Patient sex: M
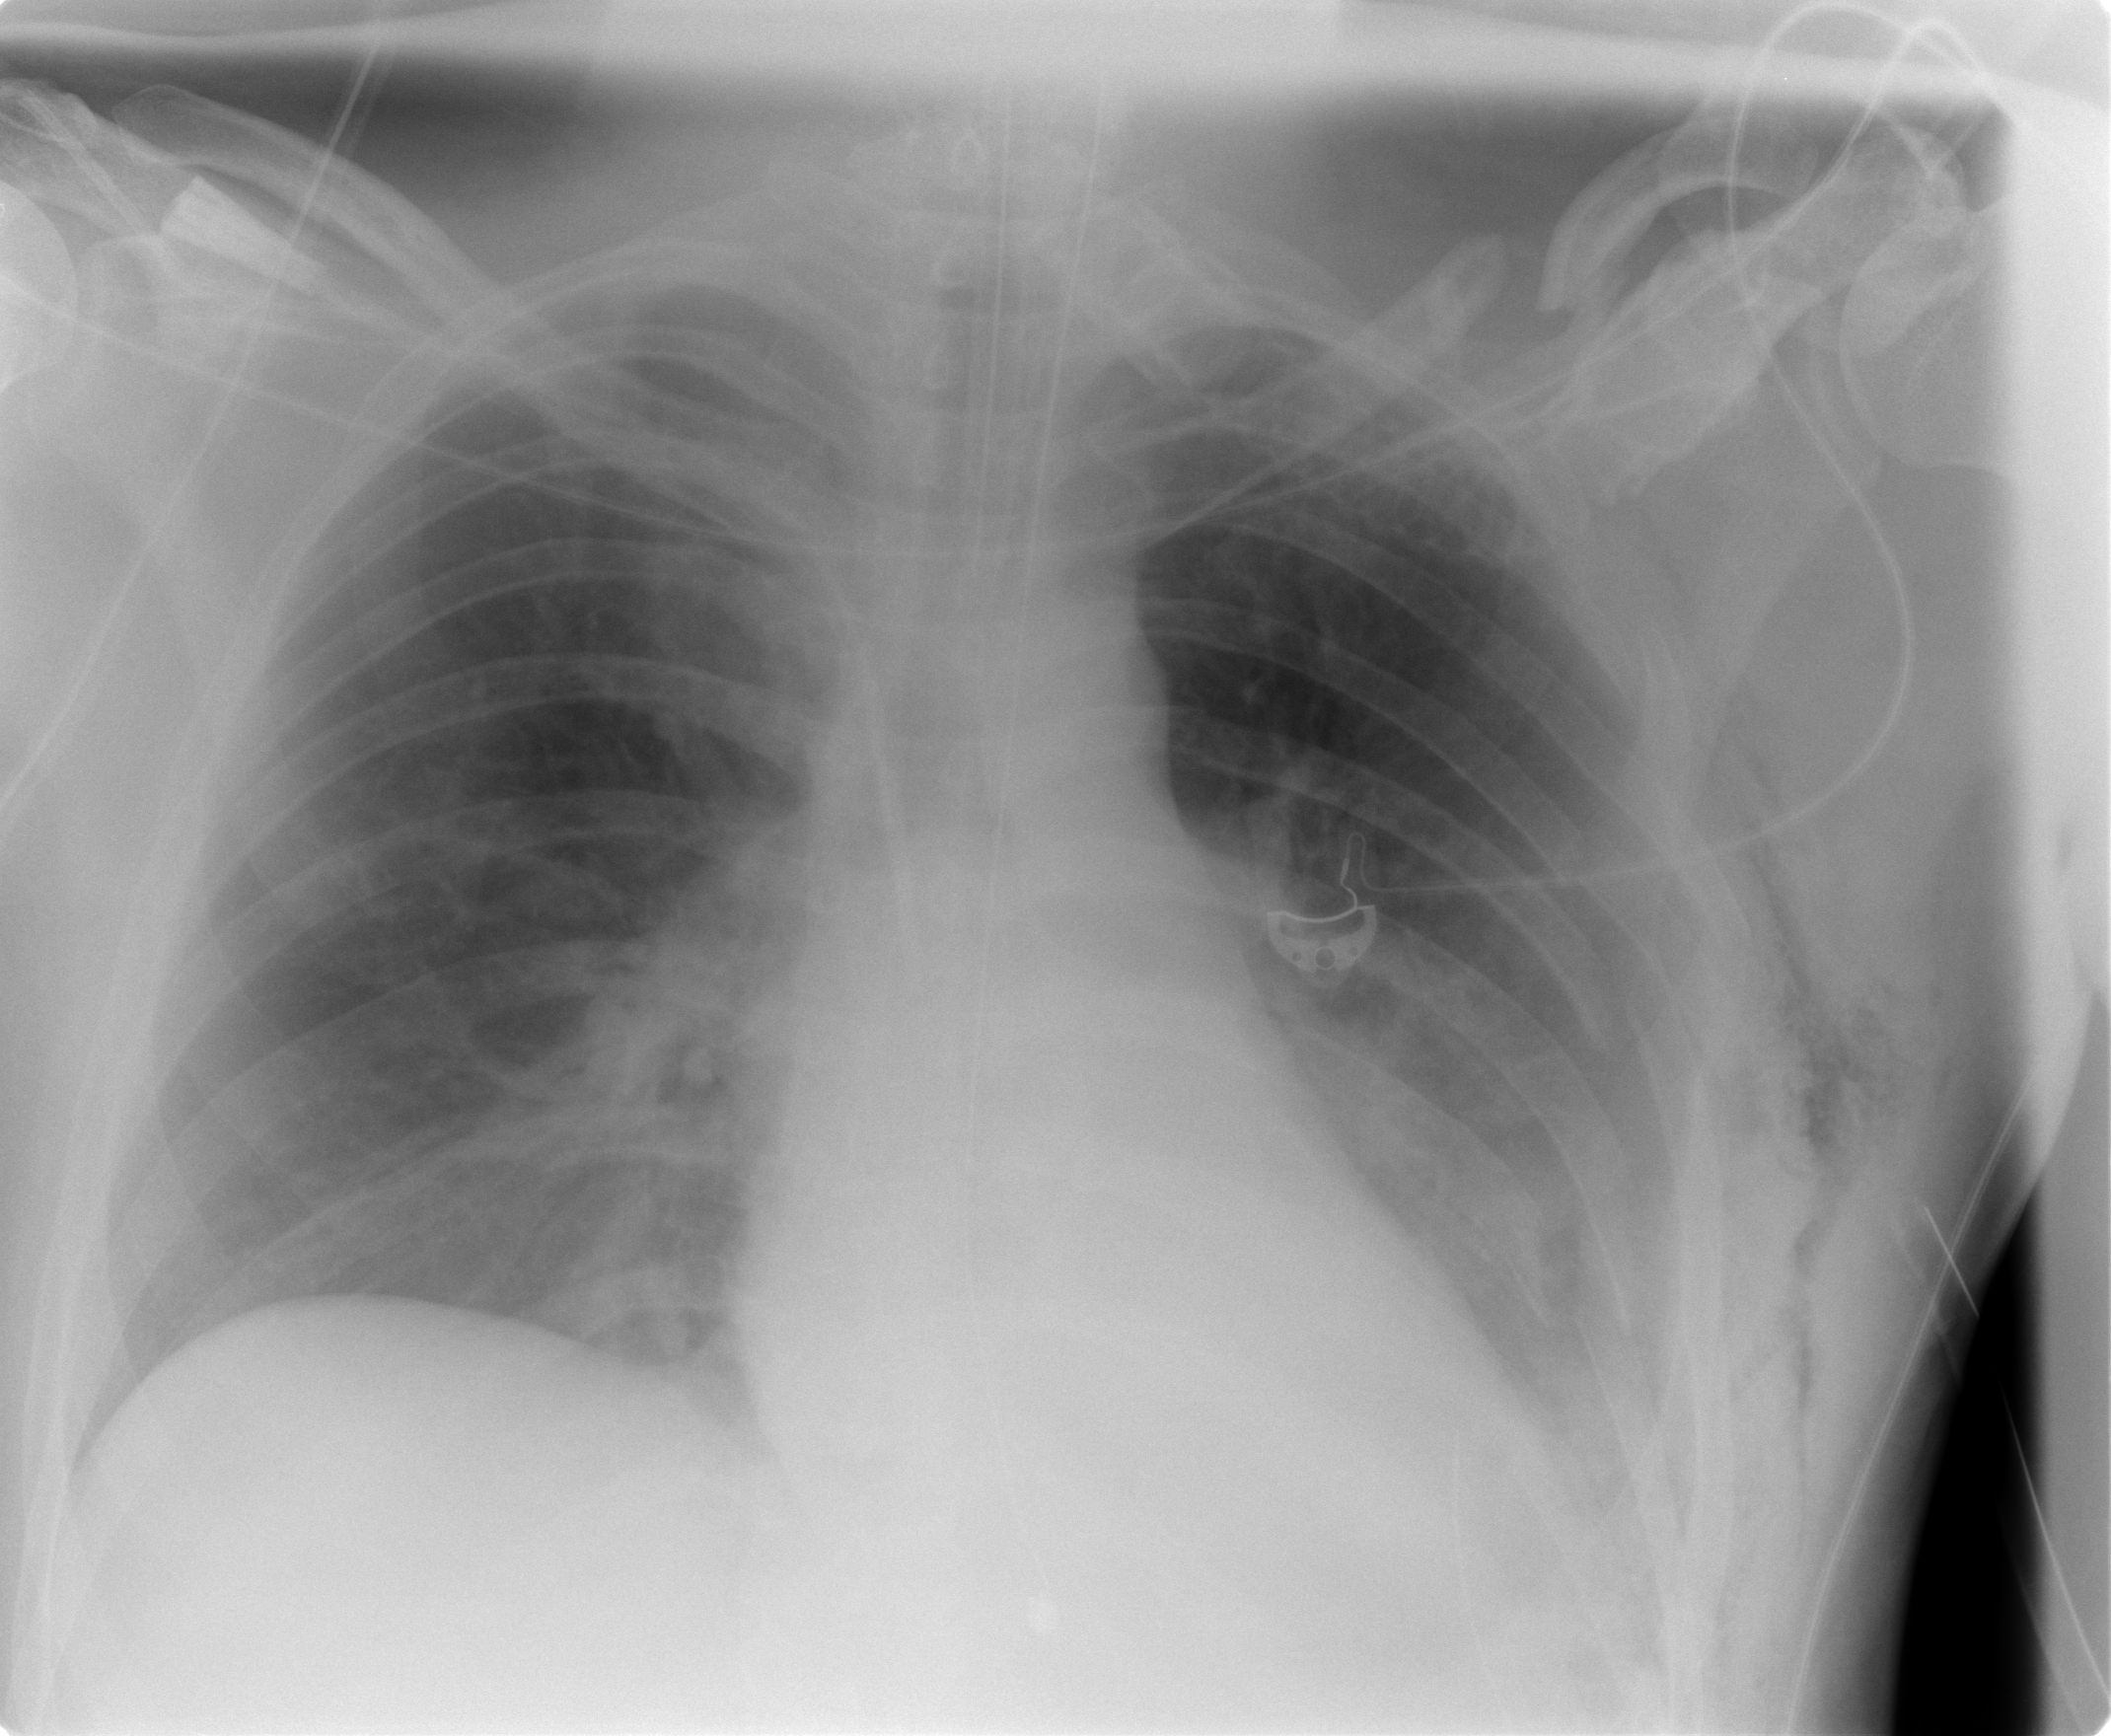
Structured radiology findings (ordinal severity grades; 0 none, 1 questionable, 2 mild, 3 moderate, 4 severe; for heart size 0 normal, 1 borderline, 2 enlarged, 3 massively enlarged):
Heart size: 0
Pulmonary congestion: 0
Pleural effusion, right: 0
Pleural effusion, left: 2
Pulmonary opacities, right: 1
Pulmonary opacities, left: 2
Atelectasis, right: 0
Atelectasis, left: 3